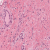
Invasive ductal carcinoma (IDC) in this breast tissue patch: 0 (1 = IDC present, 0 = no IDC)